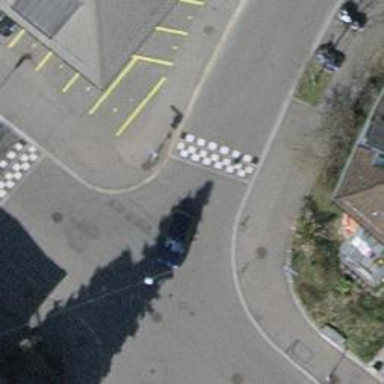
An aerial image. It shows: Residential road with asphalt surface. There is separate sidewalk and traffic calming table.